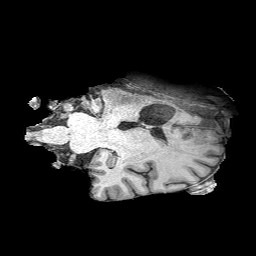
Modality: T1w
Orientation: coronal
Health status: ill